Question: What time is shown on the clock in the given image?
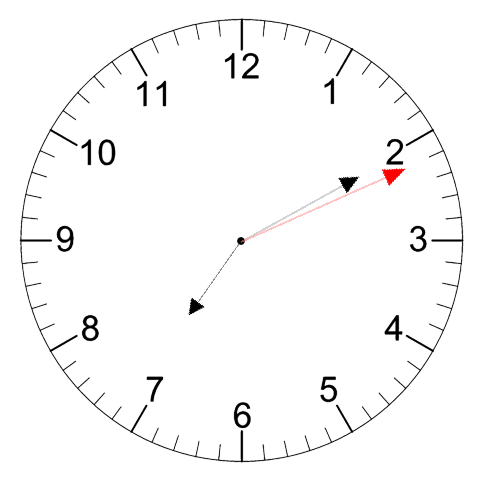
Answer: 07:10:11